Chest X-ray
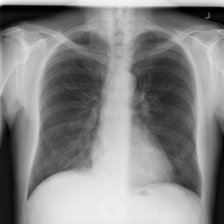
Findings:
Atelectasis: negative
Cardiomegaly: negative
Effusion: negative
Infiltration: negative
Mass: negative
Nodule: negative
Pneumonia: negative
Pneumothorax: negative
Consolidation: negative
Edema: negative
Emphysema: negative
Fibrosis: negative
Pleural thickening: negative
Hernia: negative